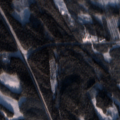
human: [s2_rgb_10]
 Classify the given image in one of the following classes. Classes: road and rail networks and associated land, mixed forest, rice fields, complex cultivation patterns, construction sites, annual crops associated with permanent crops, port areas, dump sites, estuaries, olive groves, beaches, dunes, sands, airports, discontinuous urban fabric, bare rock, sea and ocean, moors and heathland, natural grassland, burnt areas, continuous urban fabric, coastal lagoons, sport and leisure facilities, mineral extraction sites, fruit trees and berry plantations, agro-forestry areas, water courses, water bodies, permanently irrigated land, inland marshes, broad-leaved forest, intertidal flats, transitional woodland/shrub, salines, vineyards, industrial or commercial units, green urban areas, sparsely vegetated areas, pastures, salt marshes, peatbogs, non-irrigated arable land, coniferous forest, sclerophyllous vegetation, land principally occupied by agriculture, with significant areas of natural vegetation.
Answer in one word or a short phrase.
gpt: coniferous forest, mixed forest, transitional woodland/shrub